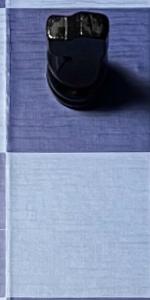
Label: Empty